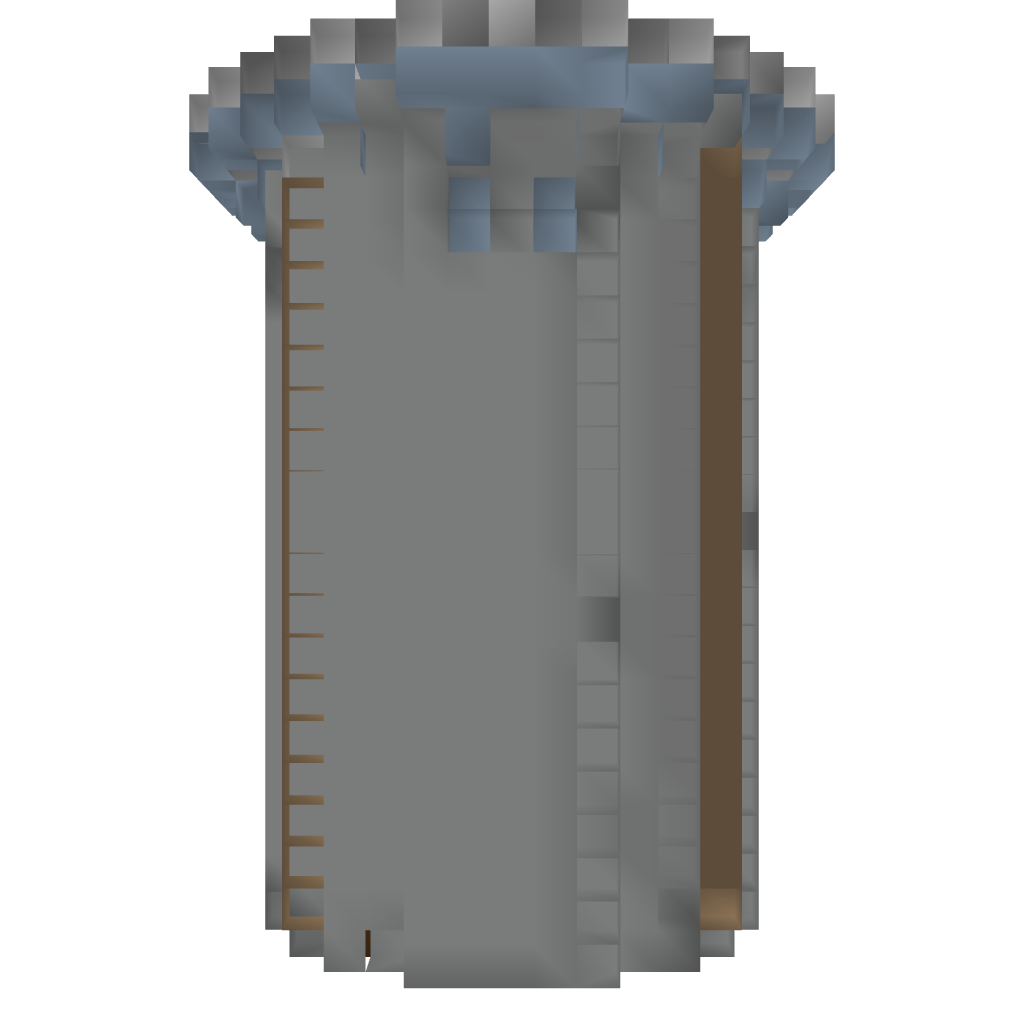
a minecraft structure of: Mideval Watch Tower